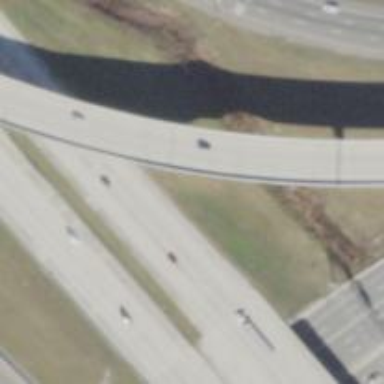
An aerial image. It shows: Bridge over motorway_link.